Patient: sex M, age 62
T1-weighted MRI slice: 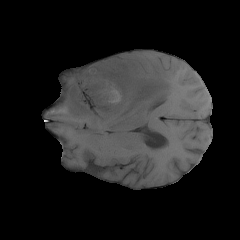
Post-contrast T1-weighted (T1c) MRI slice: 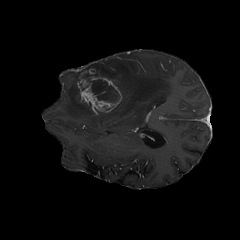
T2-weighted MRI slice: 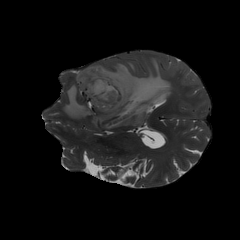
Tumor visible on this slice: yes
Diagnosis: Glioblastoma, IDH-wildtype
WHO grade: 4